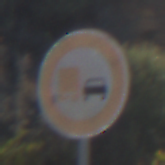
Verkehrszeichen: UeberholverbotKraftfahrzeuge
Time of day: MorningAfternoon
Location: Outdoor (Nature)
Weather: Clear
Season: NotSpecified
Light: Natural